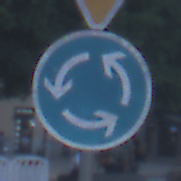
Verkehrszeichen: Kreisverkehr
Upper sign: VorfahrtGewaehren
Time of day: SunriseSunset
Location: Outdoor (Urban)
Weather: PartlyCloudy
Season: NotSpecified
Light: Natural